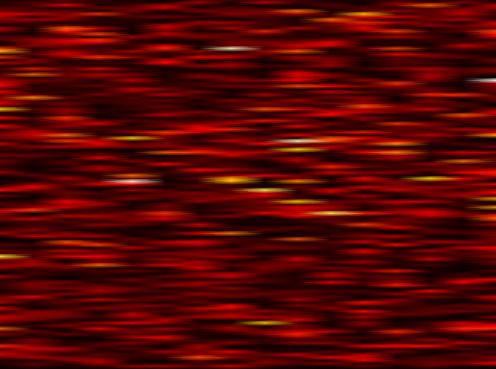
Label: FBMC